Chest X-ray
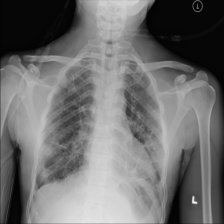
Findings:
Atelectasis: negative
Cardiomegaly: negative
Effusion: negative
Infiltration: negative
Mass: negative
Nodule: negative
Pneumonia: negative
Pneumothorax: negative
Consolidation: positive
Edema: negative
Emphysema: negative
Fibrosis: negative
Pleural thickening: negative
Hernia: negative